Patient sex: M
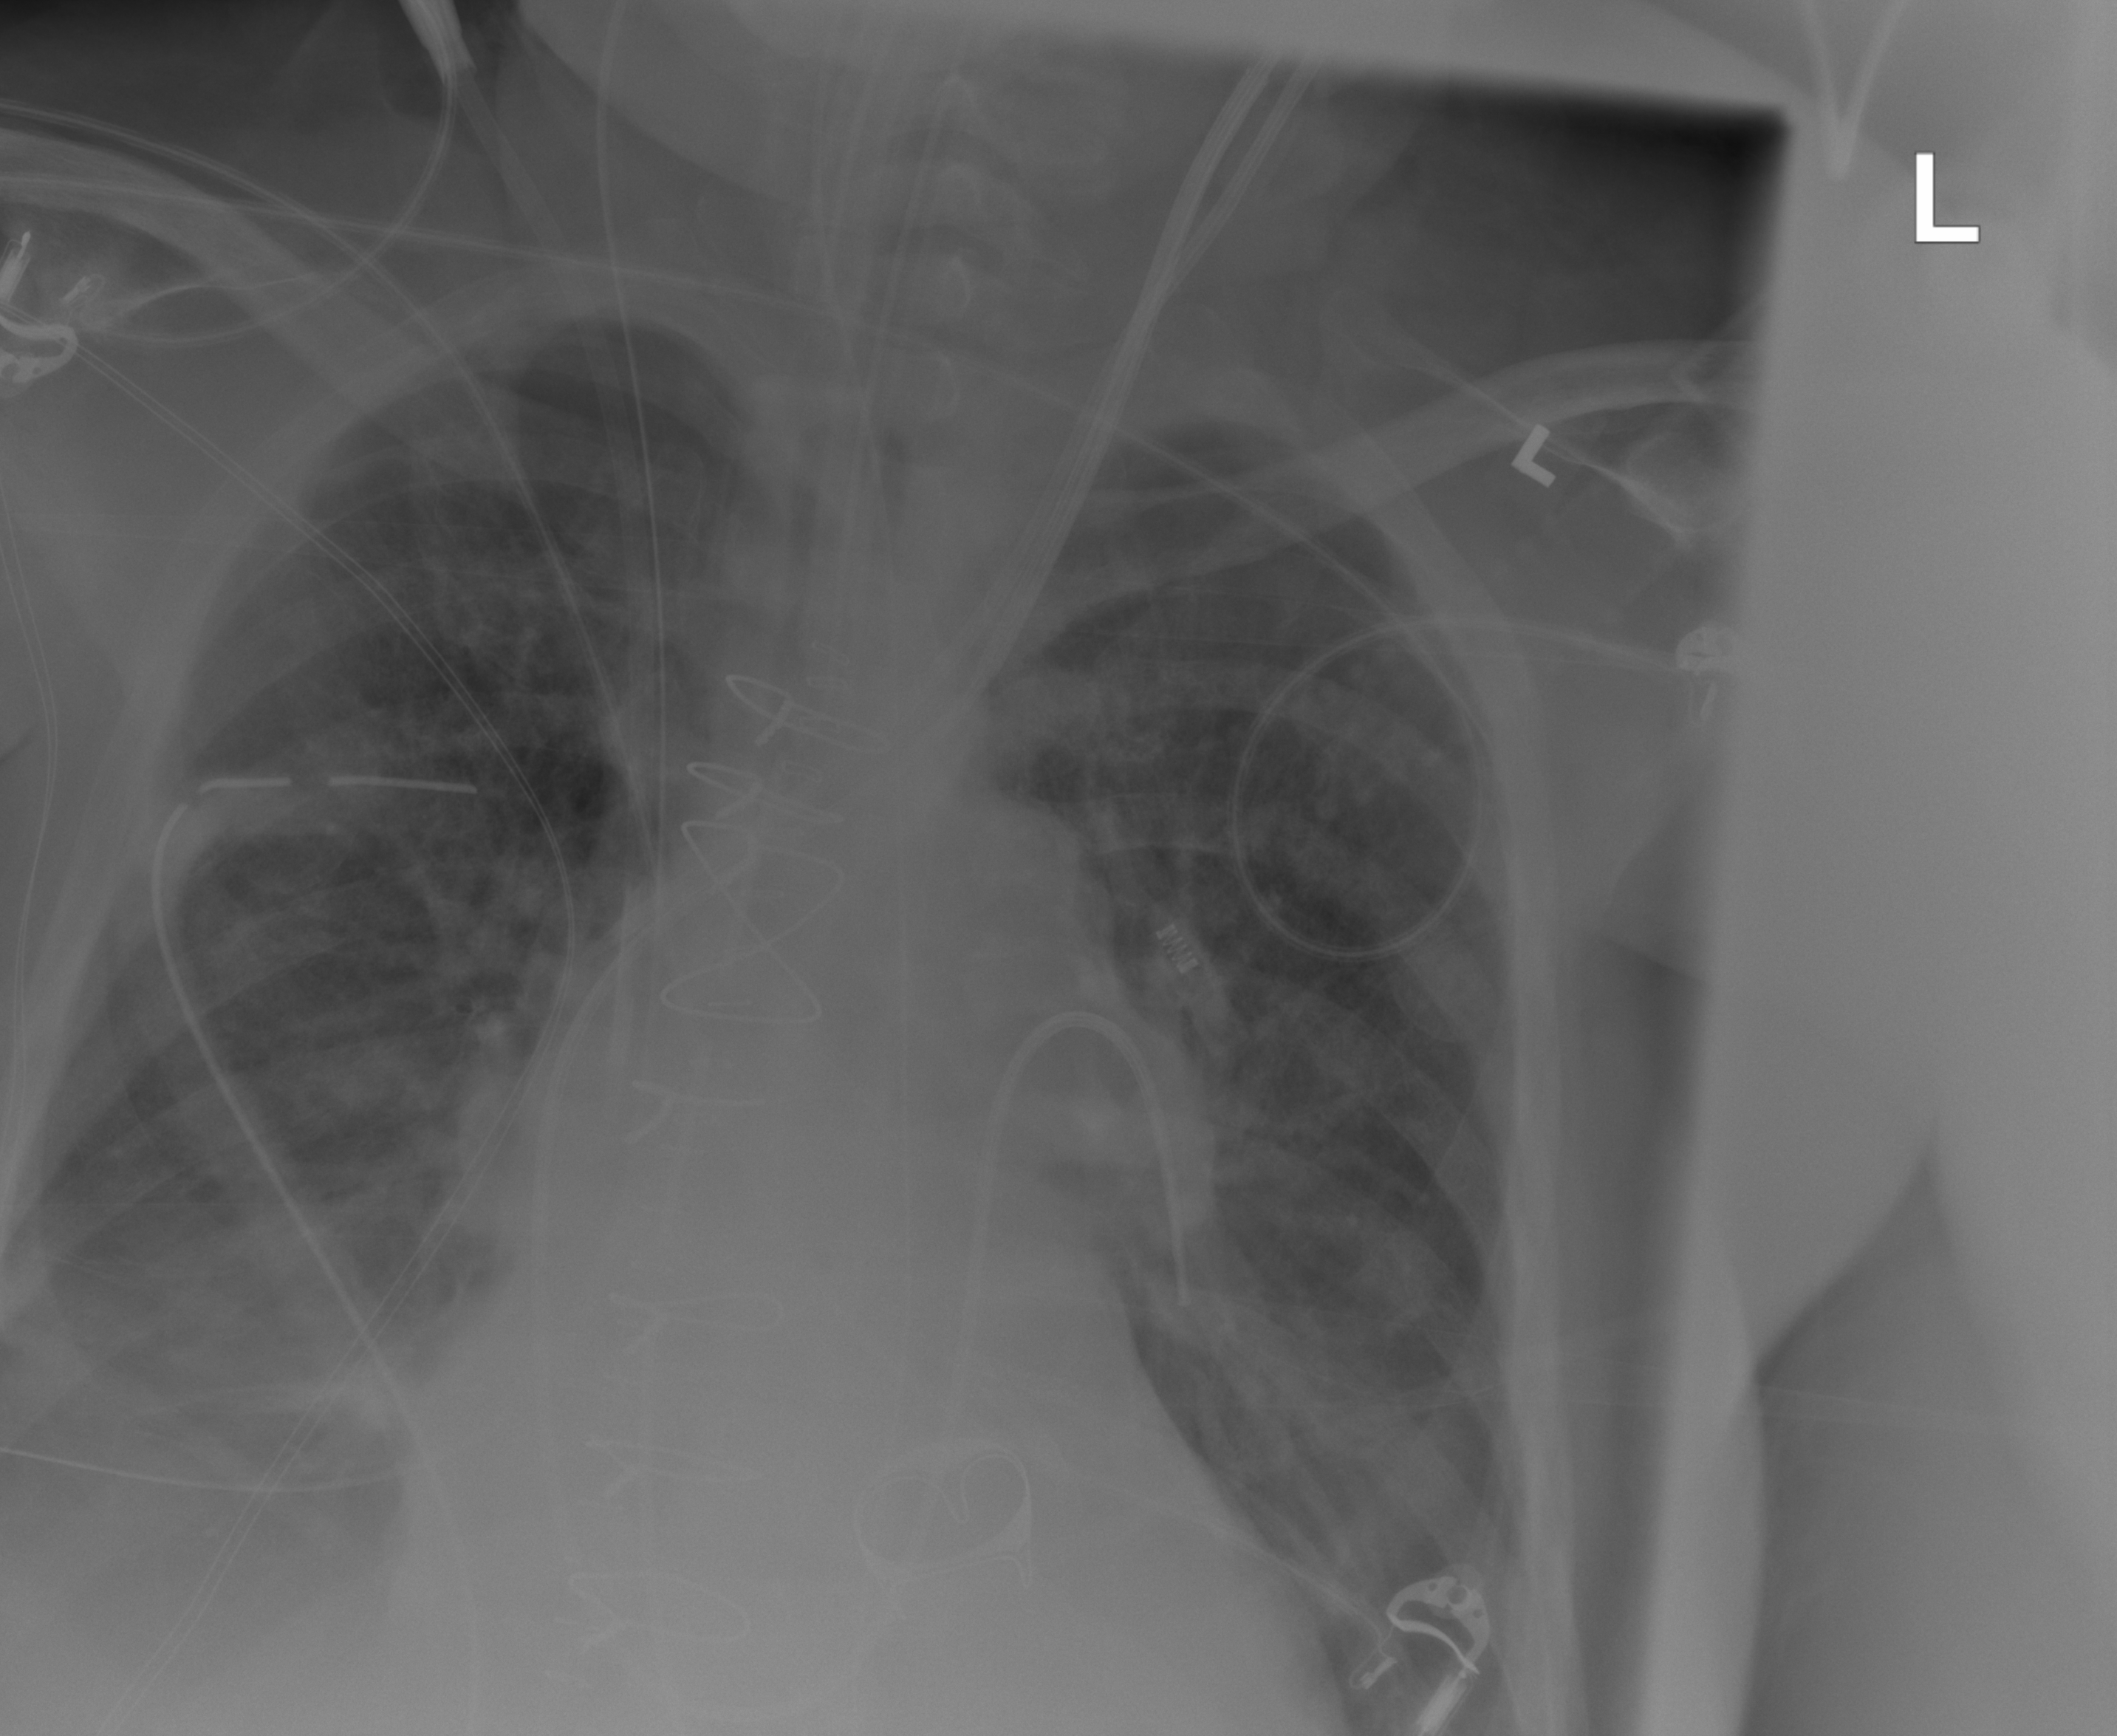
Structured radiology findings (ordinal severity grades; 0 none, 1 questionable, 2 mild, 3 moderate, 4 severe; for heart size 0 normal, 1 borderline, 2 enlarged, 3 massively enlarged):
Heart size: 2
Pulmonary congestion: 2
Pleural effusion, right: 2
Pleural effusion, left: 0
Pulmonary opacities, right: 0
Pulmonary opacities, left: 0
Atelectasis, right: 2
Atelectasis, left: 2